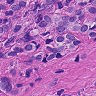
Metastatic tissue present: yes